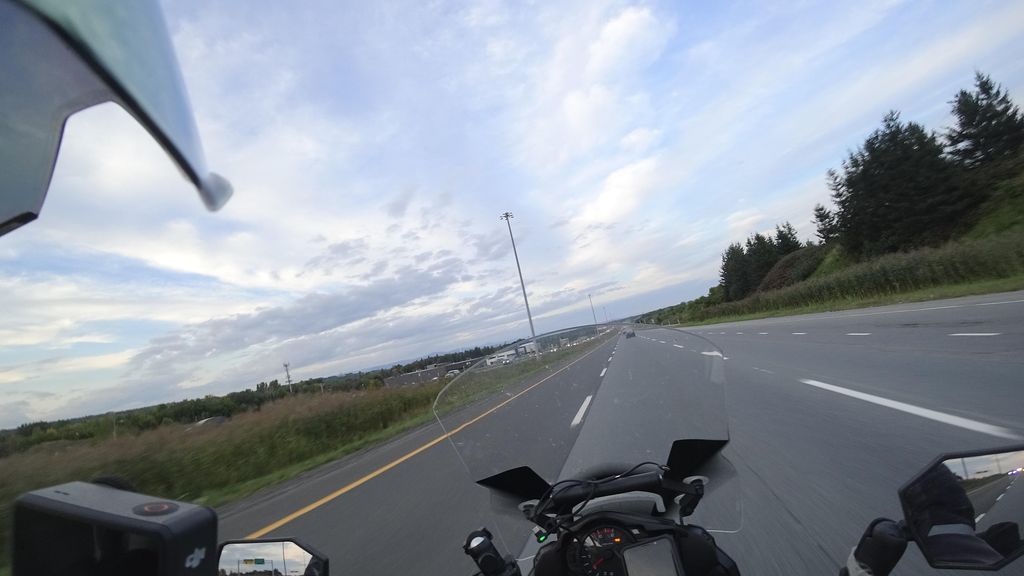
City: quebec_city